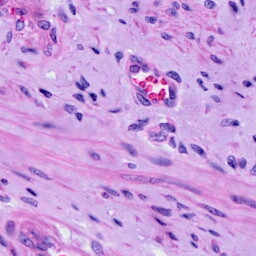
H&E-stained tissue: Cervix